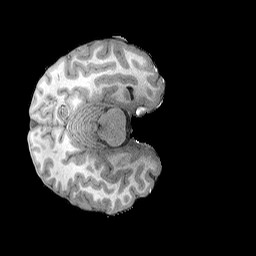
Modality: T1w
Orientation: axial
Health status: ill